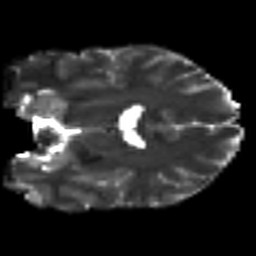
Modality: T2w
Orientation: coronal
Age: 24
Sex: female
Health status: ill
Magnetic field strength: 3 T
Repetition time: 8.4 s
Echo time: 0.0926 s